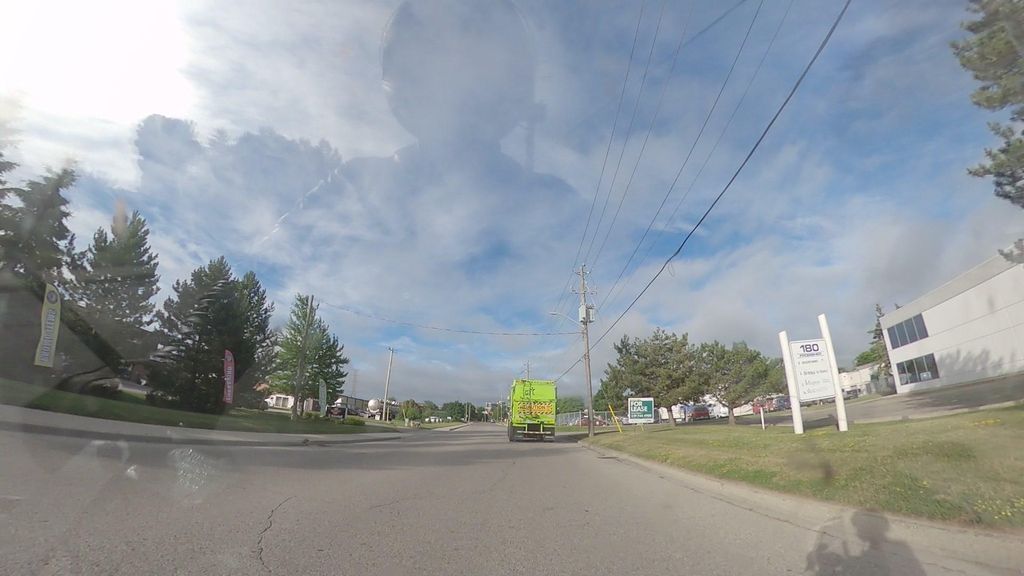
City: kitchener-waterloo